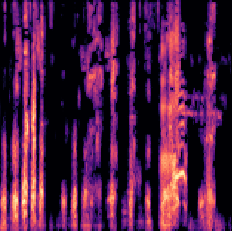
Sound class: Pig